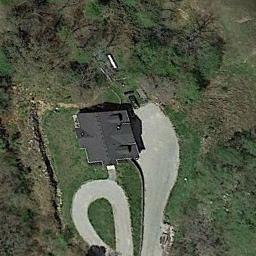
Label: sparse_residential